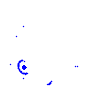
Particle: electron